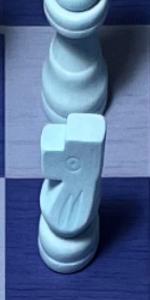
Label: Knight_White